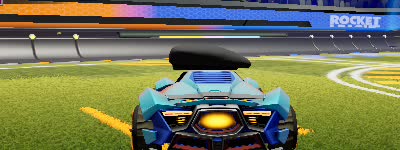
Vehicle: werewolf